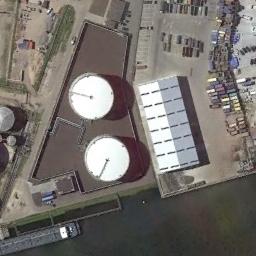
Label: storage_tank